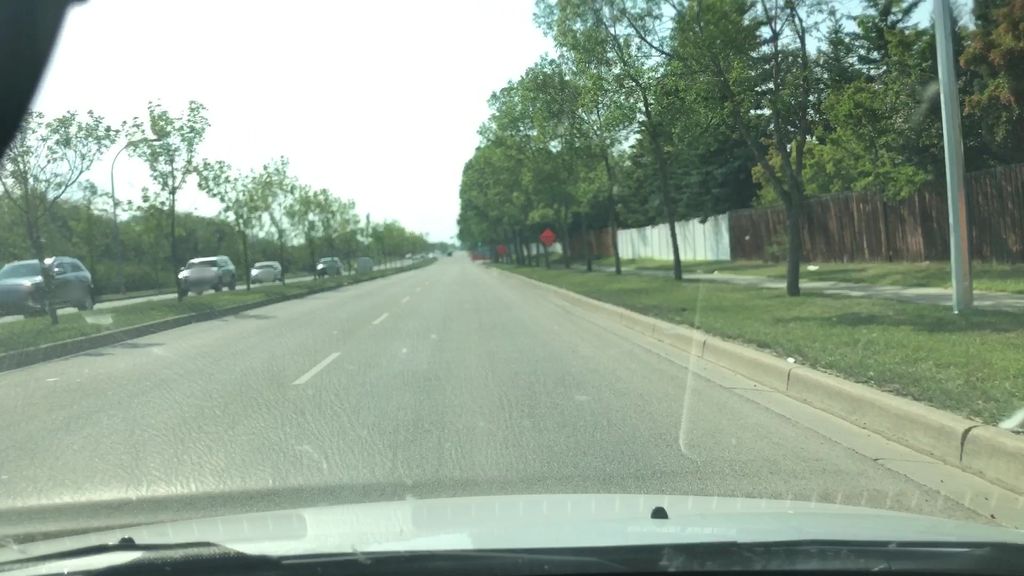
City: edmonton